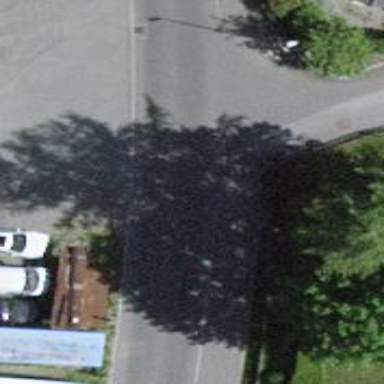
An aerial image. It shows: Residential road with asphalt surface and sidewalk on the left side.